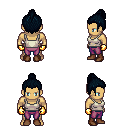
a pixel art fantasy rpg character, male body template, human, tanned skin, white pirate shirt, magenta pants, raven short topknot hairstyle, gold gloves, brown shoes, four views (front, back, left, right), 2x2 character sprite sheet, small pixel art, hard edges, no anti-aliasing